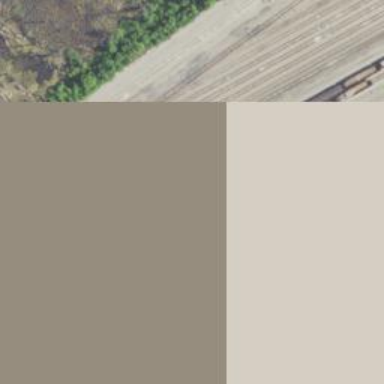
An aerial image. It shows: Railway siding for service.